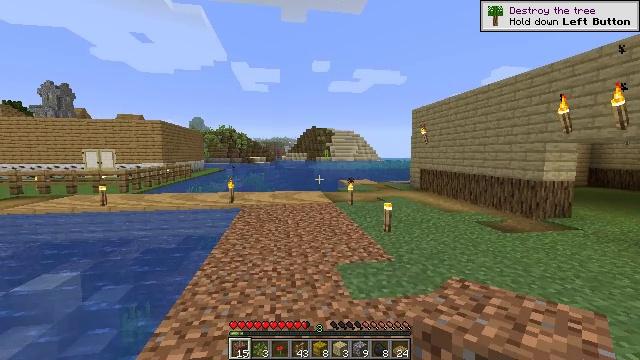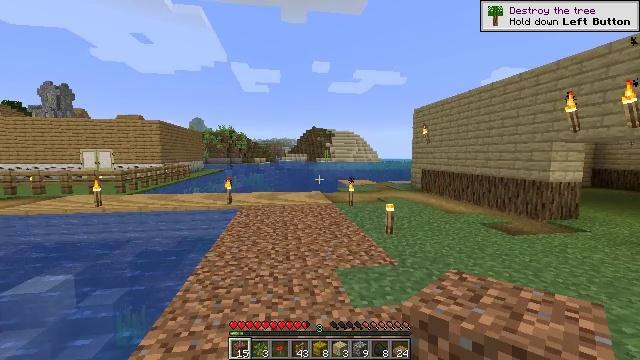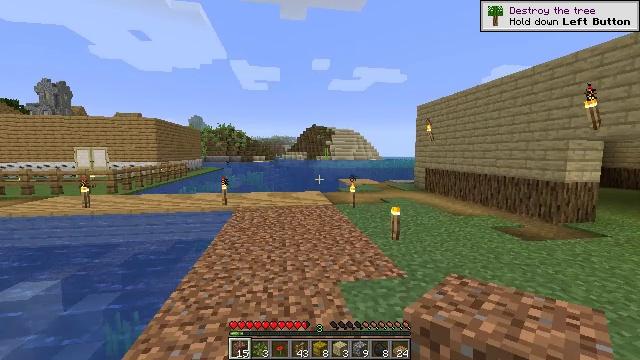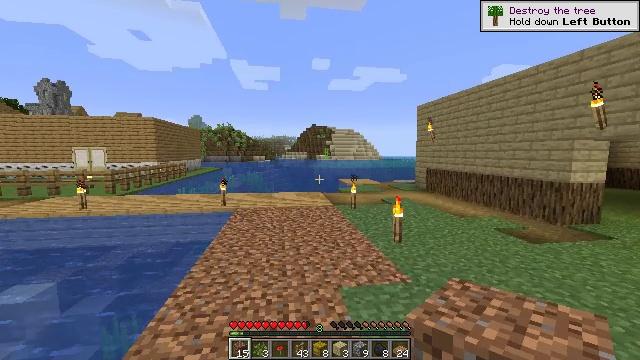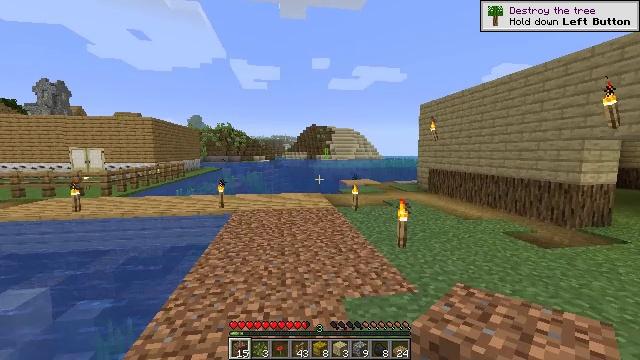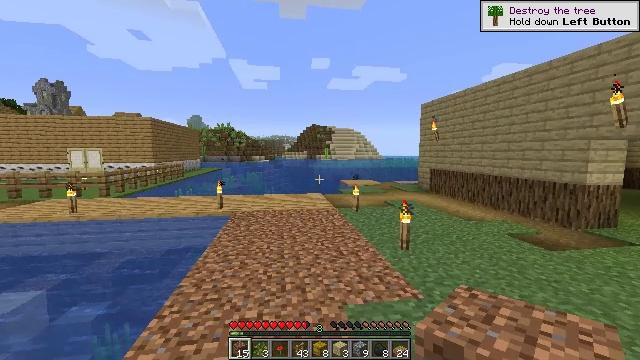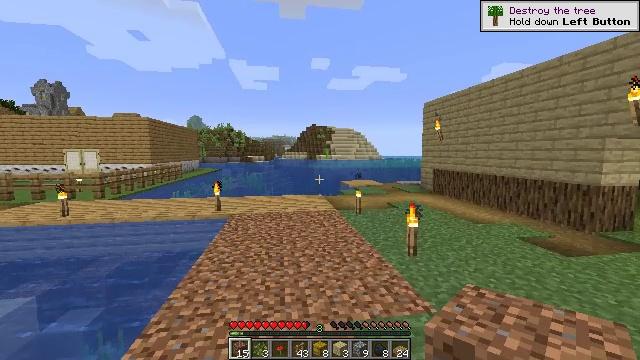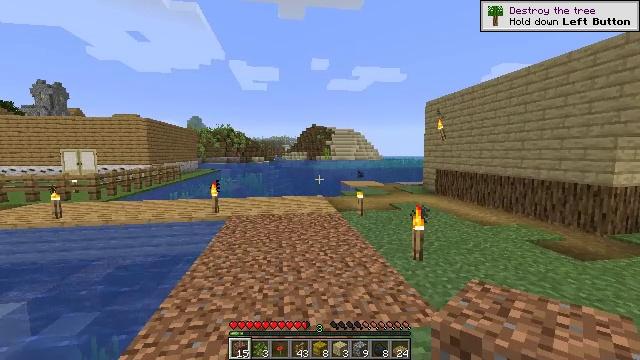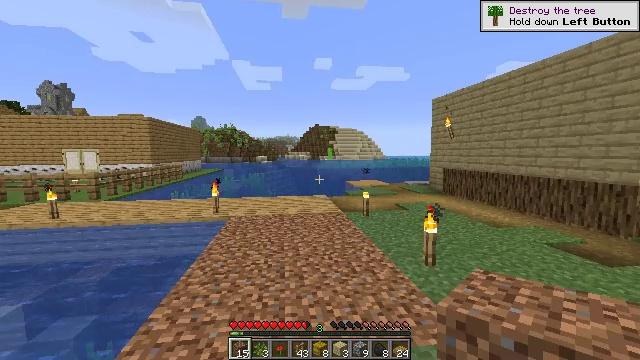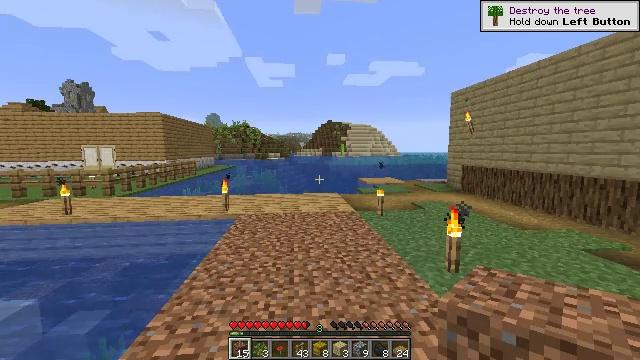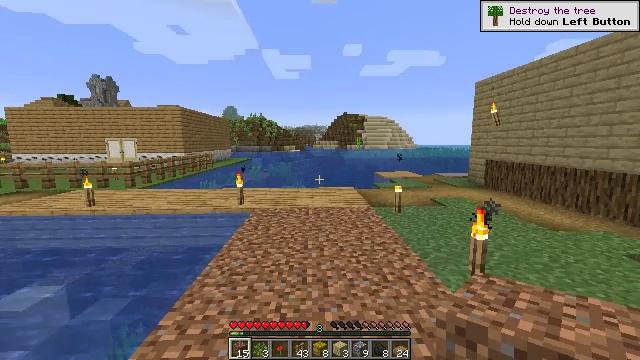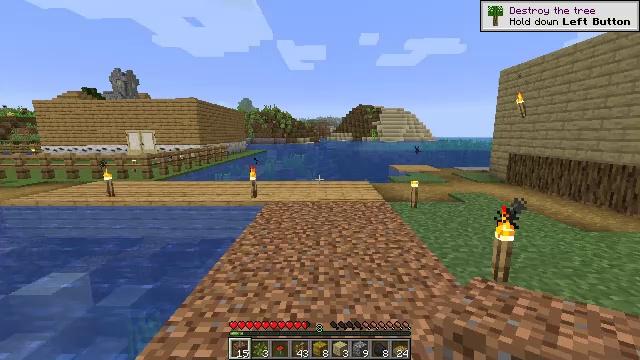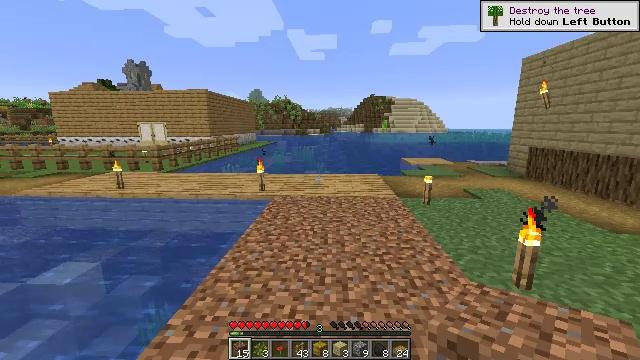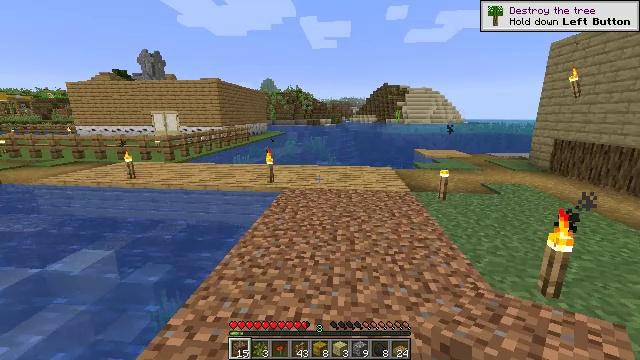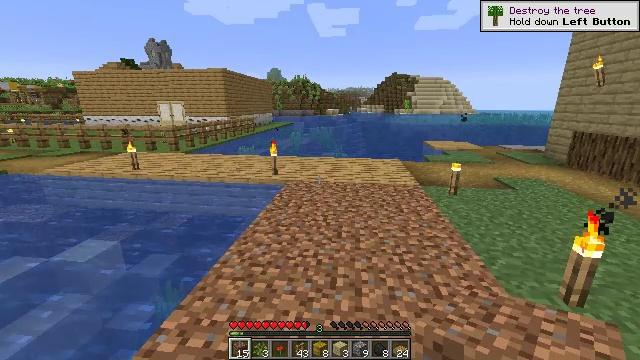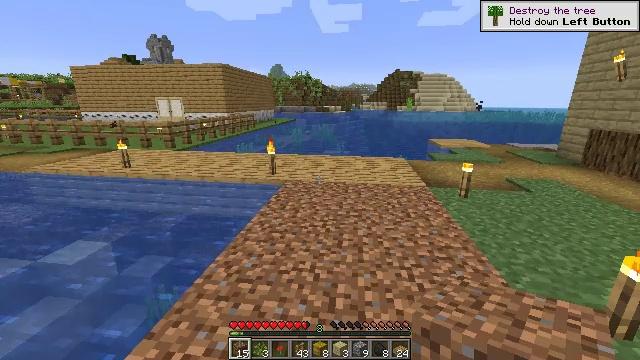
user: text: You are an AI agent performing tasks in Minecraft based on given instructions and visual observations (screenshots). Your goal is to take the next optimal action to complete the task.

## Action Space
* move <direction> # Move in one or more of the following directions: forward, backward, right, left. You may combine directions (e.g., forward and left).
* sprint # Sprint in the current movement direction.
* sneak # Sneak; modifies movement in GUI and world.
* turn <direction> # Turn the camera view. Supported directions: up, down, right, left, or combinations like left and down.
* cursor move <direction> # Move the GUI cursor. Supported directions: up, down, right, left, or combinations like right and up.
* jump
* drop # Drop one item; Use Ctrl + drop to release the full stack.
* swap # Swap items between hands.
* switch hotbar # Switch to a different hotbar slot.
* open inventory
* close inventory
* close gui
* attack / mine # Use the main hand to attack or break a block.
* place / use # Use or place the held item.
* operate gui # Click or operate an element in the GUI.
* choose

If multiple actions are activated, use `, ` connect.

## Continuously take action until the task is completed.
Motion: motion action
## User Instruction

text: Remove a dirt block from the inventory.
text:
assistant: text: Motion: move forward
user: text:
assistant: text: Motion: move forward
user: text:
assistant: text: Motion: move forward
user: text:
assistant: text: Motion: move forward
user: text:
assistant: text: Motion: move forward
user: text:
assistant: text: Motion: move forward
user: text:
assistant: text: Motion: move forward
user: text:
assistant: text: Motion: move forward
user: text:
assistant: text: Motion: move forward, turn left
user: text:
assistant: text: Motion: move forward, turn left and down
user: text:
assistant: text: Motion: move forward, turn left and down
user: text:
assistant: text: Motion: move forward, turn left and down
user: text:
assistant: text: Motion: move forward, turn left and down
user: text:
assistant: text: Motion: move forward, turn left and down
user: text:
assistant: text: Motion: move forward
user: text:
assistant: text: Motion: move forward, turn down
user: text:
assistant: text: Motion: move forward, turn left and down
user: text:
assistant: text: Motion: move forward, turn left and down
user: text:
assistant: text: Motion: move forward
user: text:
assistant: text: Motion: move forward, turn left and down
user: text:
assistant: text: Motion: move forward, turn left
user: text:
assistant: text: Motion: move forward, turn left
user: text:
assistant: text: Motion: no_op
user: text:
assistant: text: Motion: no_op
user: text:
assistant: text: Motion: no_op
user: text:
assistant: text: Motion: no_op
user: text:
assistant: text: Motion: no_op
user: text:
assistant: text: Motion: no_op
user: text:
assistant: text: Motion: turn down
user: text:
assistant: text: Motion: no_op